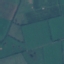
Land use / land cover: Pasture